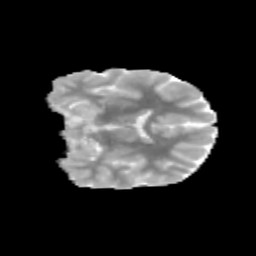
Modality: MD
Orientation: coronal
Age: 10
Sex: male
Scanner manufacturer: siemens
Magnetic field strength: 3 T
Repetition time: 3.8 s
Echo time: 0.07 s